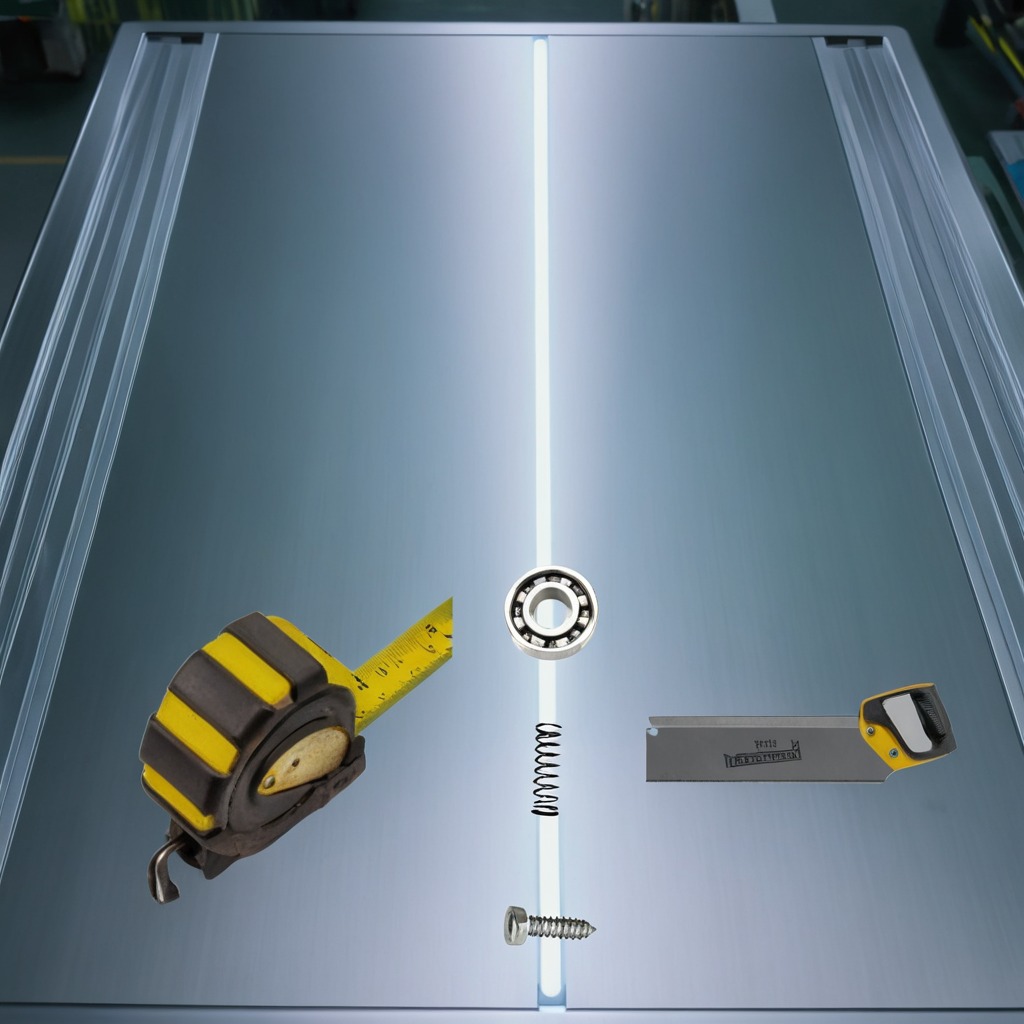
A metal ball bearing, measuring tape, metal machine screw, coiled metal spring, and a handheld metal saw are lying on the metal table in a machine shop under fluorescent lights.